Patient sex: M
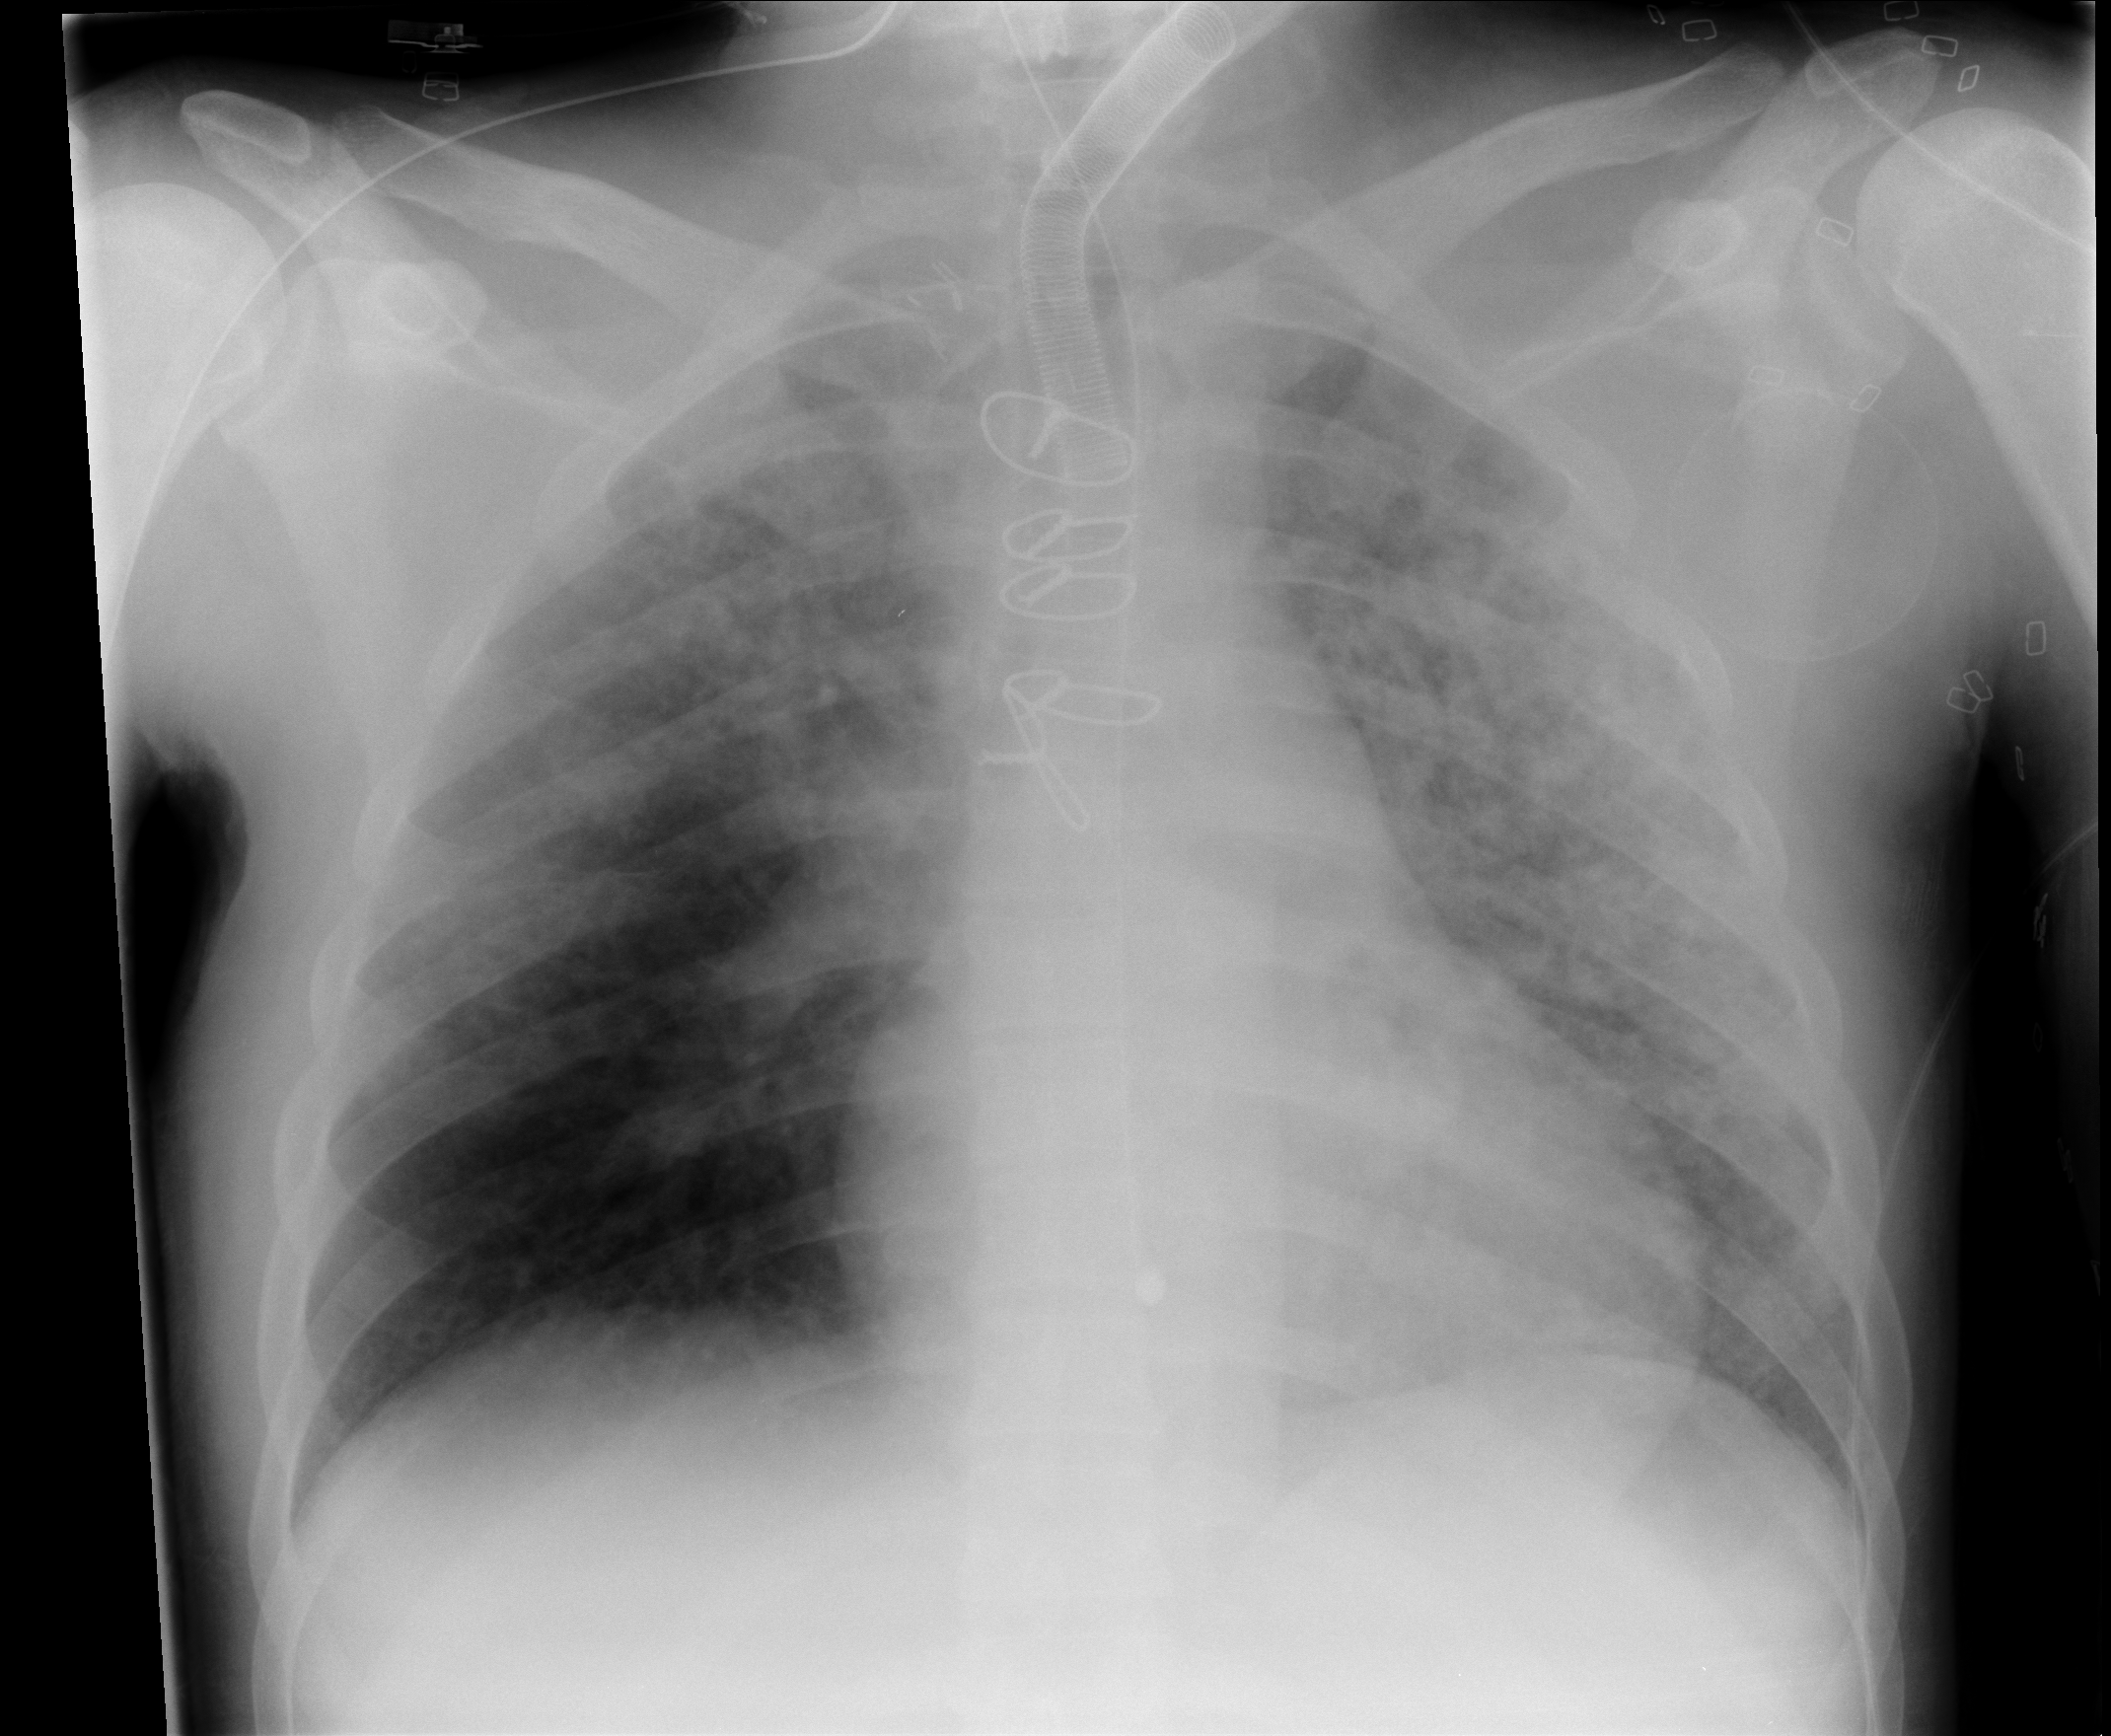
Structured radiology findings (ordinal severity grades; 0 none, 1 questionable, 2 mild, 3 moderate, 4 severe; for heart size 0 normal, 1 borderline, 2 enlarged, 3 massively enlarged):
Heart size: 1
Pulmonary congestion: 0
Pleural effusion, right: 0
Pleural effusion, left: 0
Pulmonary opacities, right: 2
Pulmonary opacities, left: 4
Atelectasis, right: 2
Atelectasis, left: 2